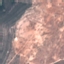
Label: HerbaceousVegetation